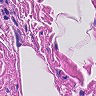
Metastatic tissue present: no